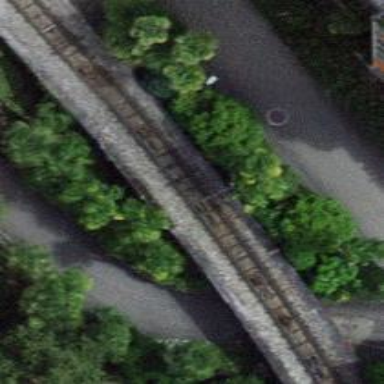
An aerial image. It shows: Funicular railway bridge.